Question: Is there a way to create multi-line labels for the y axis in an R plot?
I have tried adding a '
' where the newline should be, but then the first line of the label gets clipped:
'''
l <- 10
plot(0:l, (0:l), type='l',
yaxt='n',
xlab='Index',
ylab='Cumulative sum
of the sorted weights')
'''

This happens both with the 'tikzDevice' and inside RStudio. Also, I tried some of the 'par()' options with no luck. How to do it properly?
(The oversized uper margin bothers me, too...)
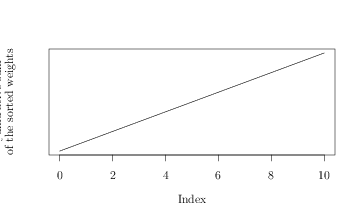
Answer: You need to set the margins using 'mar' or 'mgp':
'''
l <- 10
op <- par(mar=c(5, 6, 4, 2) + 0.1)
plot(0:l, (0:l), type='l',
yaxt='n',
xlab='Index',
ylab='Cumulative sum
of the sorted weights')
par(op)
'''